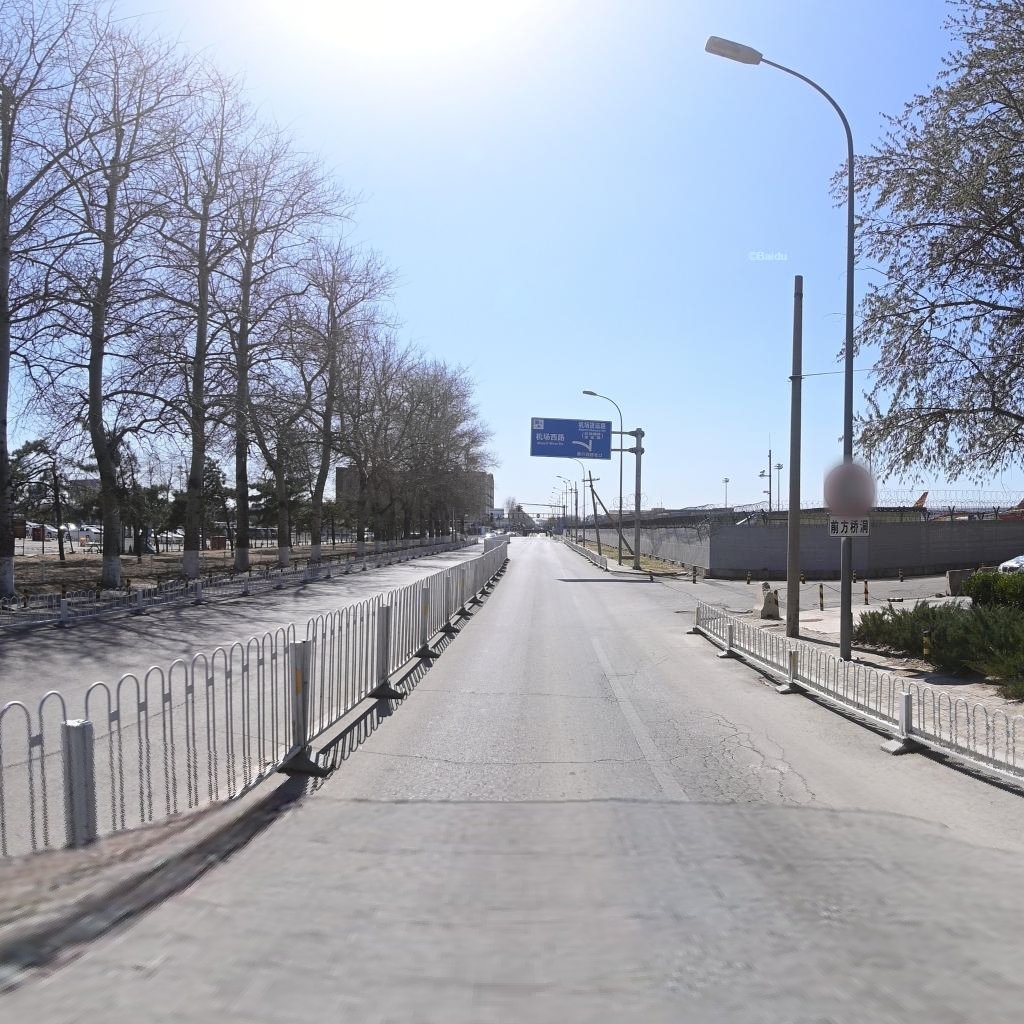
Region: Chaoyang
Road damage annotations: transverse crack, transverse crack, alligator crack